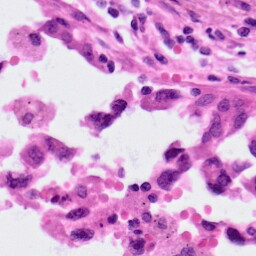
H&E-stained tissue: Lung